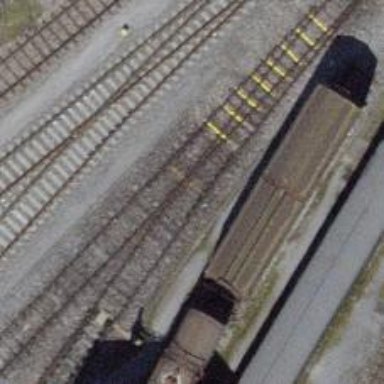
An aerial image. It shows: Single track railway in yard.